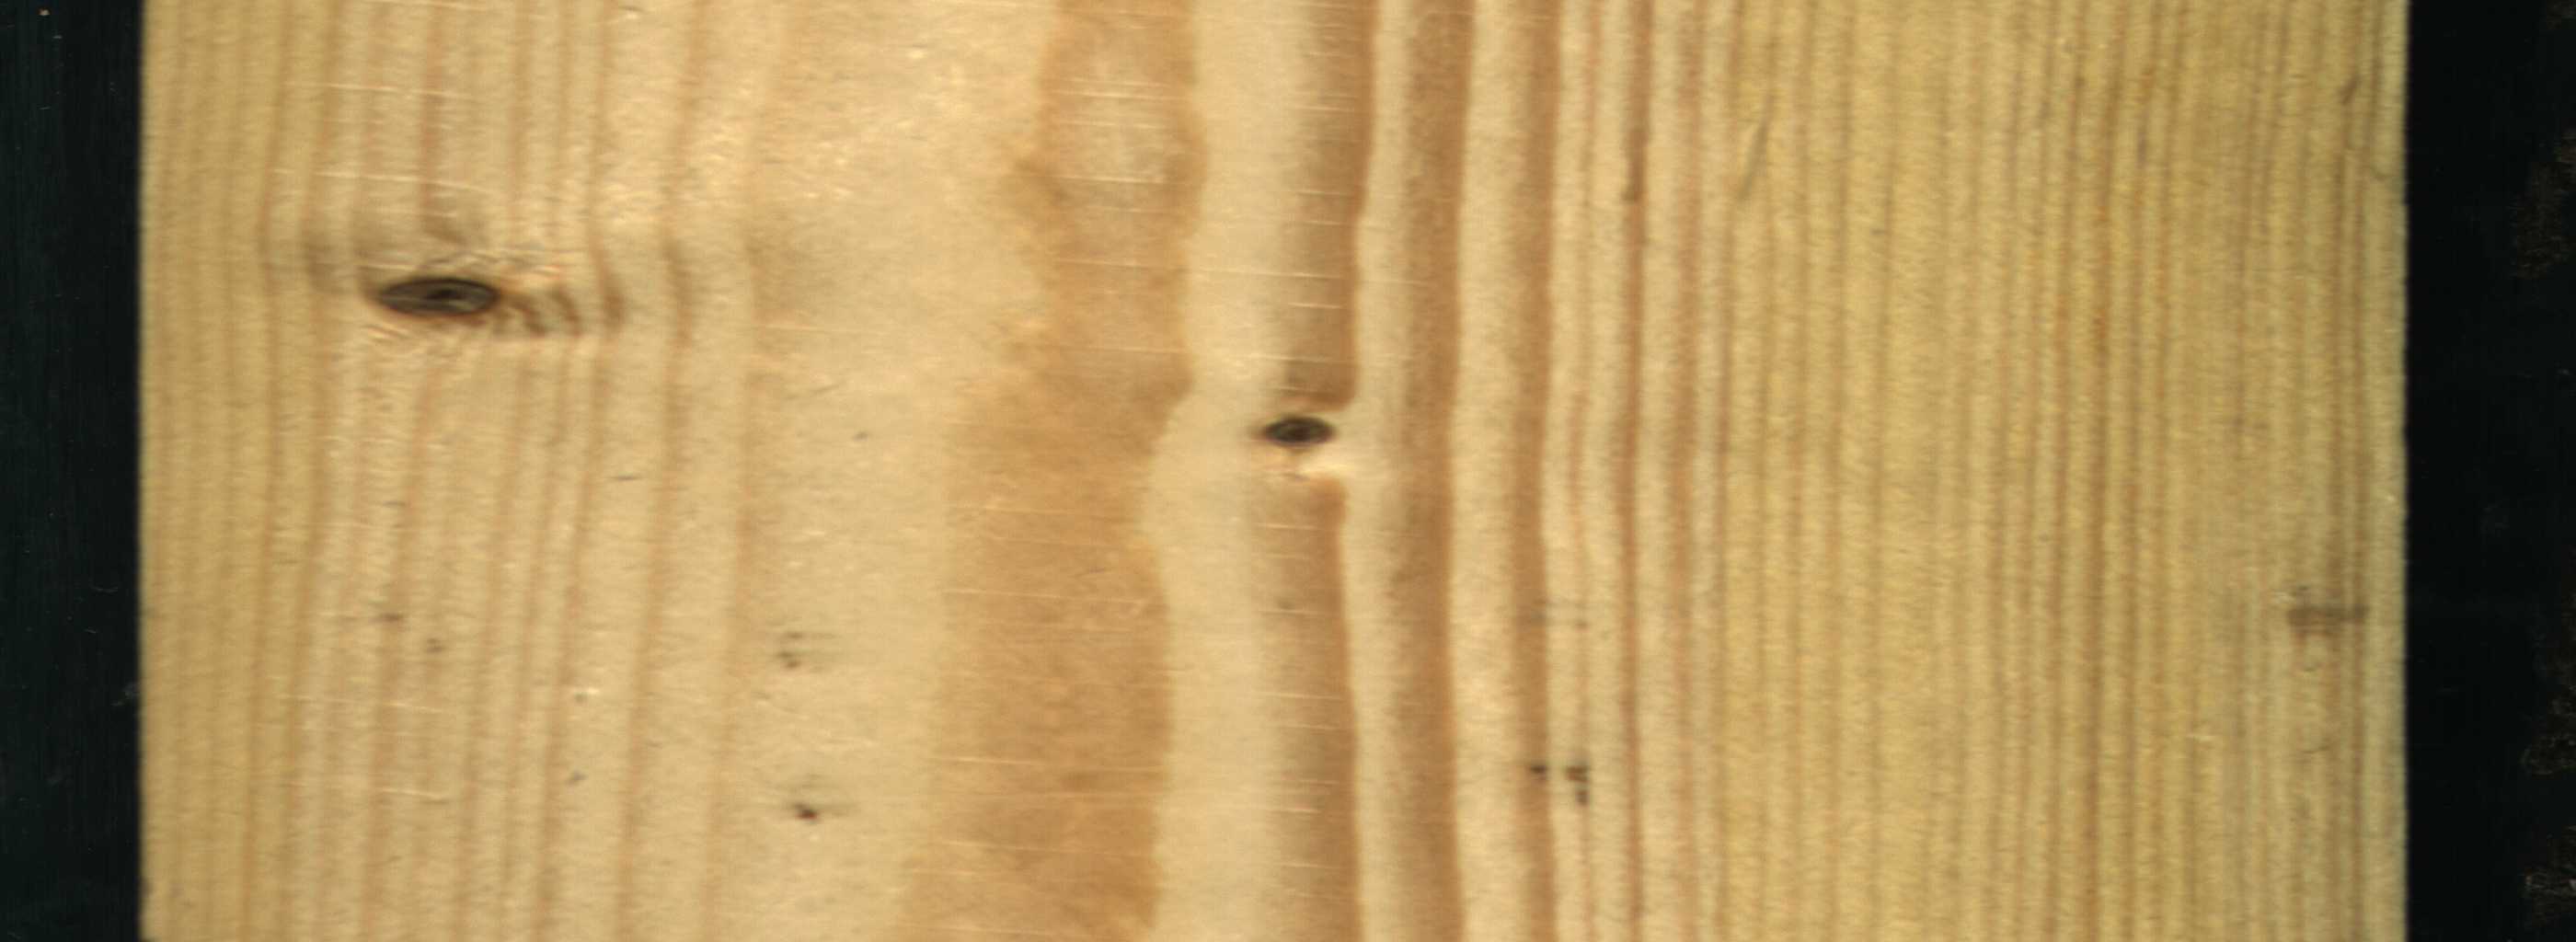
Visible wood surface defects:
Dead_Knot
Dead_Knot